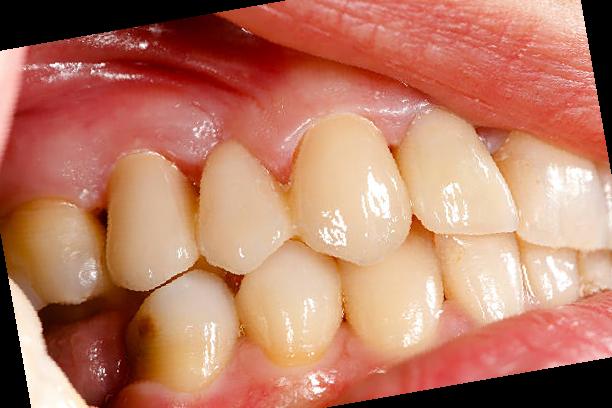
Condition: Gingivitis